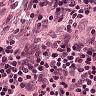
Metastatic tissue present: no